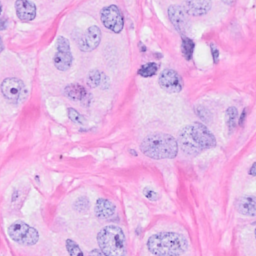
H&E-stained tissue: Breast